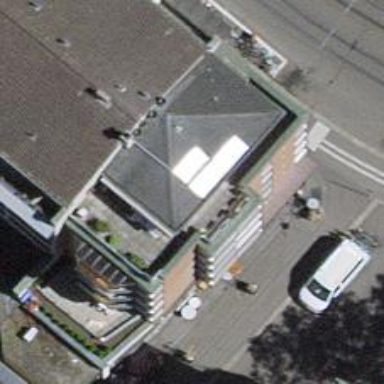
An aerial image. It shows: Café.